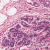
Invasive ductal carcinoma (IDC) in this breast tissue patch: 0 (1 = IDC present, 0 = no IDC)